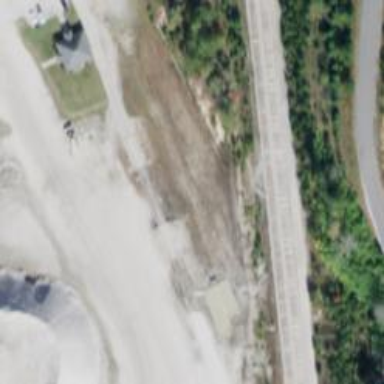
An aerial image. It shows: Weighbridge facility.